Aerial crown-view tile of a tropical tree (Barro Colorado Island, Panama), acquired 20250317:
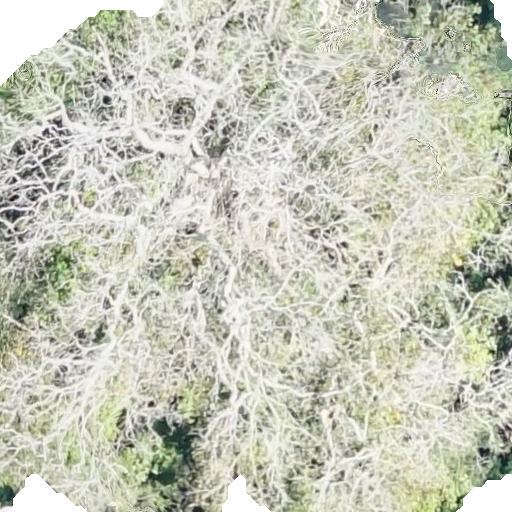
Species: Dipteryx oleifera
GBIF accepted scientific name: Dipteryx oleifera
Crown area: 510.678 m²